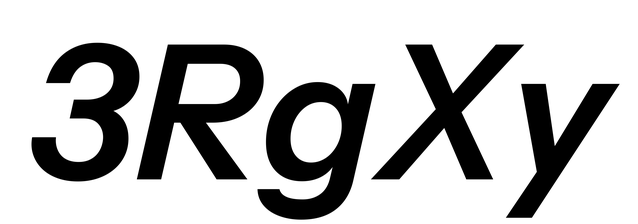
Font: InstrumentSans-Italic_SemiBold_Italic